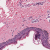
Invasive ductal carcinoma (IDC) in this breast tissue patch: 0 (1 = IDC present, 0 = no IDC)